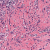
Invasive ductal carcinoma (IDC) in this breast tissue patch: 1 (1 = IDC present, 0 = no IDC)